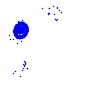
Particle: electron